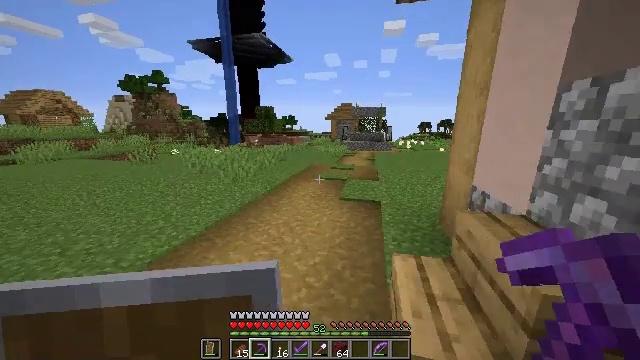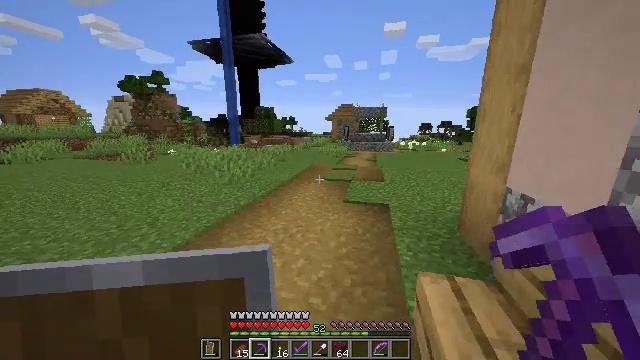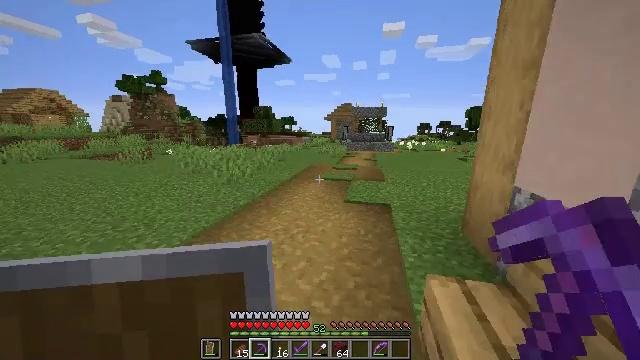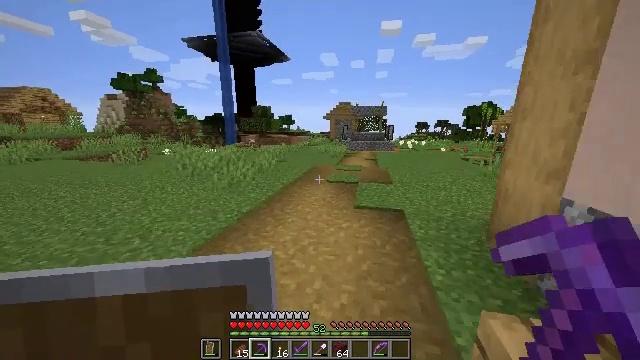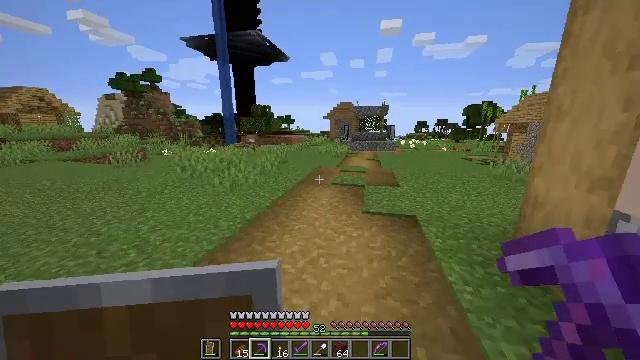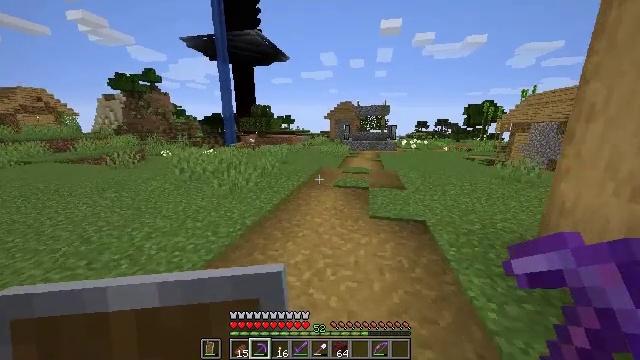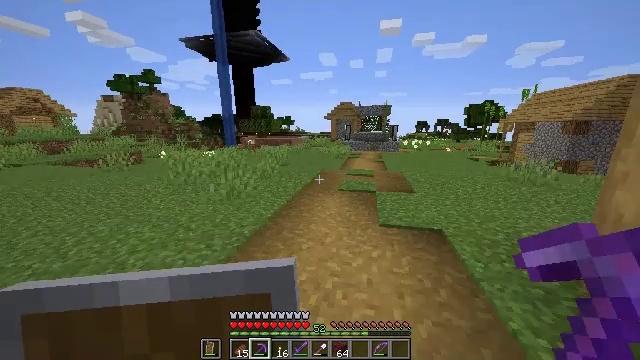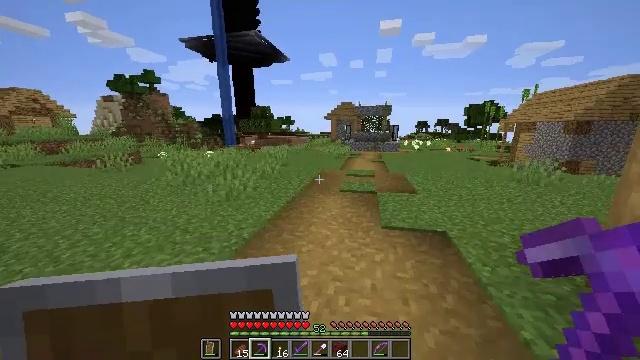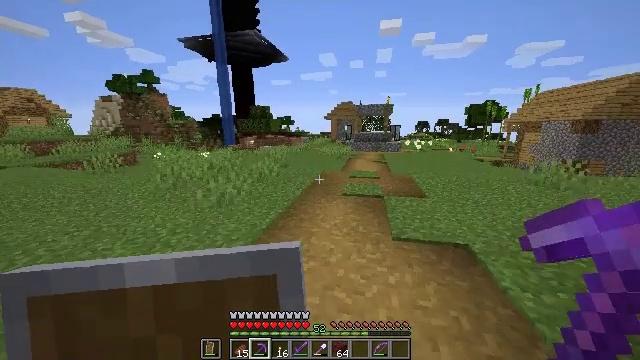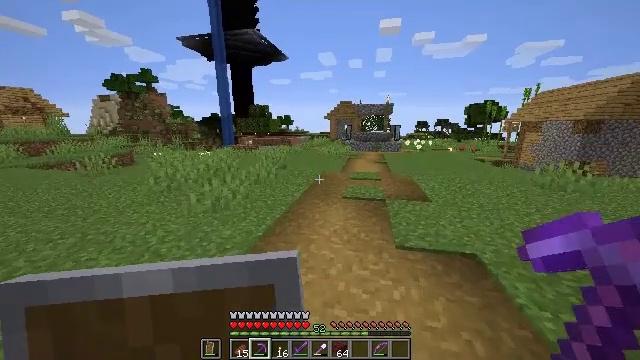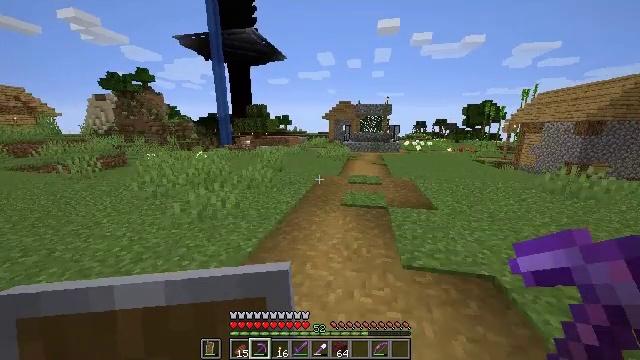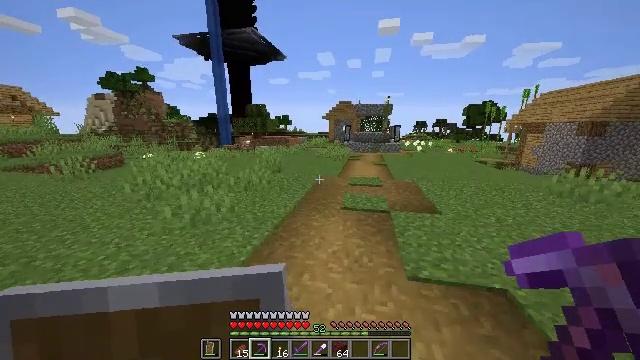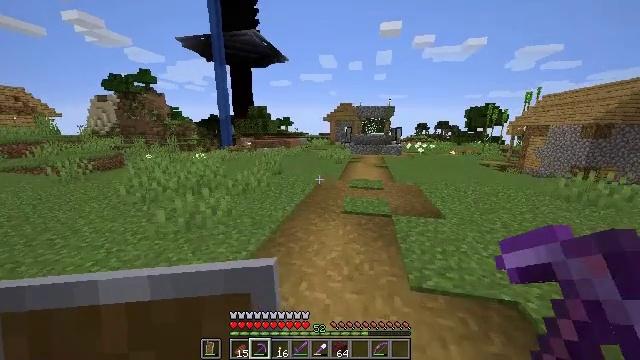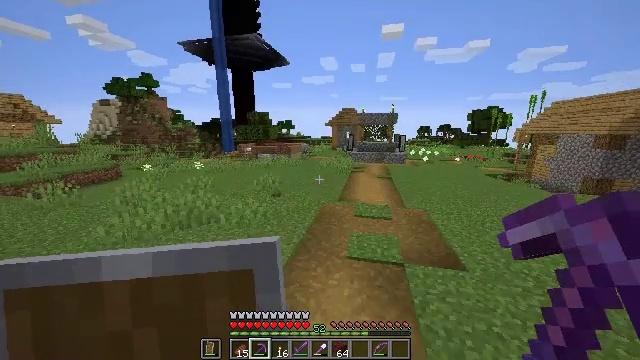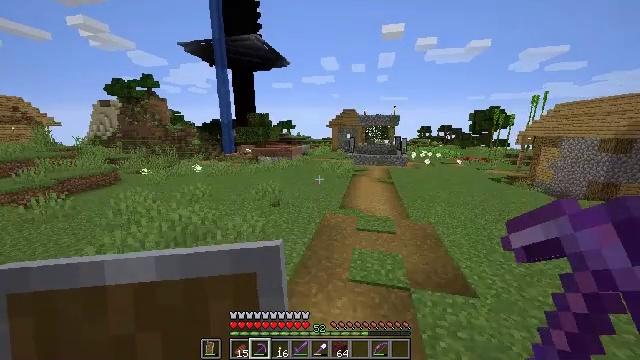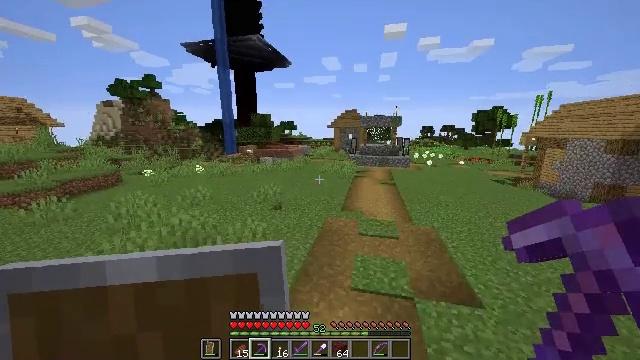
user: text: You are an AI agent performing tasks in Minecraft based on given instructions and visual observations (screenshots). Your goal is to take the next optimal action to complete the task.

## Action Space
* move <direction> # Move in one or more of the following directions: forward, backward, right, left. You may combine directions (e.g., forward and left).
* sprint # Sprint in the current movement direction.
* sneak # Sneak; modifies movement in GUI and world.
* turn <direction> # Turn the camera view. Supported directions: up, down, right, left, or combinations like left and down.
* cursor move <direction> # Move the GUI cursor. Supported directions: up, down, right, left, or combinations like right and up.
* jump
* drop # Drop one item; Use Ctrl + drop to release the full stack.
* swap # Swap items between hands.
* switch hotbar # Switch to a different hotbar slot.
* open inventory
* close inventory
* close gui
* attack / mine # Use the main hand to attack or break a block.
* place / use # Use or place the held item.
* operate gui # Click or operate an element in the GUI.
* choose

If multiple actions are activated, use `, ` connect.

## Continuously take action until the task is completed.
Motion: motion action
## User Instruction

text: Make gold nugget using the gold ingot.
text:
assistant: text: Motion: move forward and move left
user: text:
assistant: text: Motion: move forward and move left
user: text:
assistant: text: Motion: move forward and move left
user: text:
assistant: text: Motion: move forward
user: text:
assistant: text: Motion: move forward
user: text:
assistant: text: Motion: move forward
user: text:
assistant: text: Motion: move forward
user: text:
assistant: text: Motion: move forward
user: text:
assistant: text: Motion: move forward
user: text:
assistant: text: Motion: move forward
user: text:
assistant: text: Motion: move forward
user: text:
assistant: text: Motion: move forward, jump
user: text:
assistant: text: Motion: move forward, jump
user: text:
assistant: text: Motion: move forward, jump
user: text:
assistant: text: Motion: move forward, jump
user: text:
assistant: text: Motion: move forward, jump
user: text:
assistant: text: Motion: move forward, turn left, jump
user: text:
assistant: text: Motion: move forward, turn left, jump
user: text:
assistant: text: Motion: move forward, turn left, jump
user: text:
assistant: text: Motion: move forward, jump
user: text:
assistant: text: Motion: move forward, jump
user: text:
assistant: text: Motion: move forward, jump
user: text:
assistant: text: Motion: move forward, jump
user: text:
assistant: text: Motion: move forward, jump
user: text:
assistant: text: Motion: move forward, jump
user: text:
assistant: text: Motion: move forward, jump
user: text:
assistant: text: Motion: move forward, jump
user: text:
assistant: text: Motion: move forward, jump
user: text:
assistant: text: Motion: move forward, jump
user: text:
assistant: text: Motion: move forward, jump